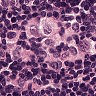
Metastatic tissue present: yes